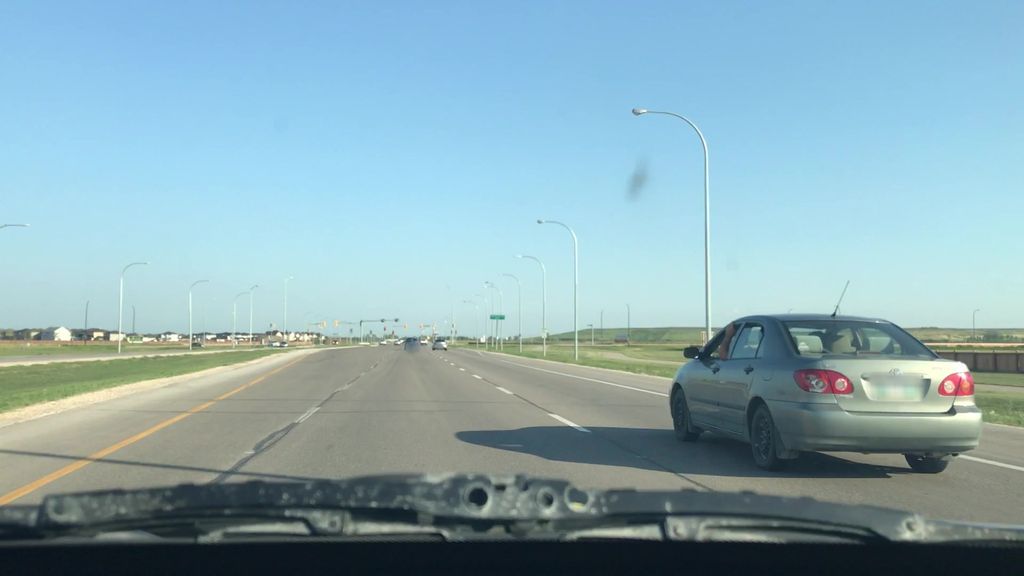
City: winnipeg